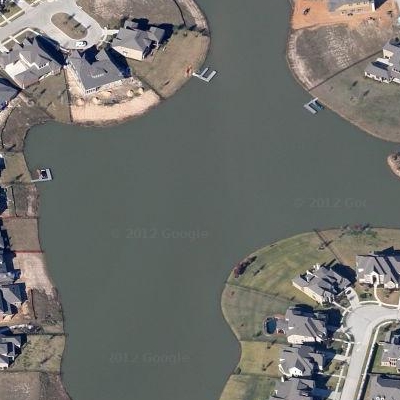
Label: dRiverLake